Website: ulta-beauty
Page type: newsletter-management
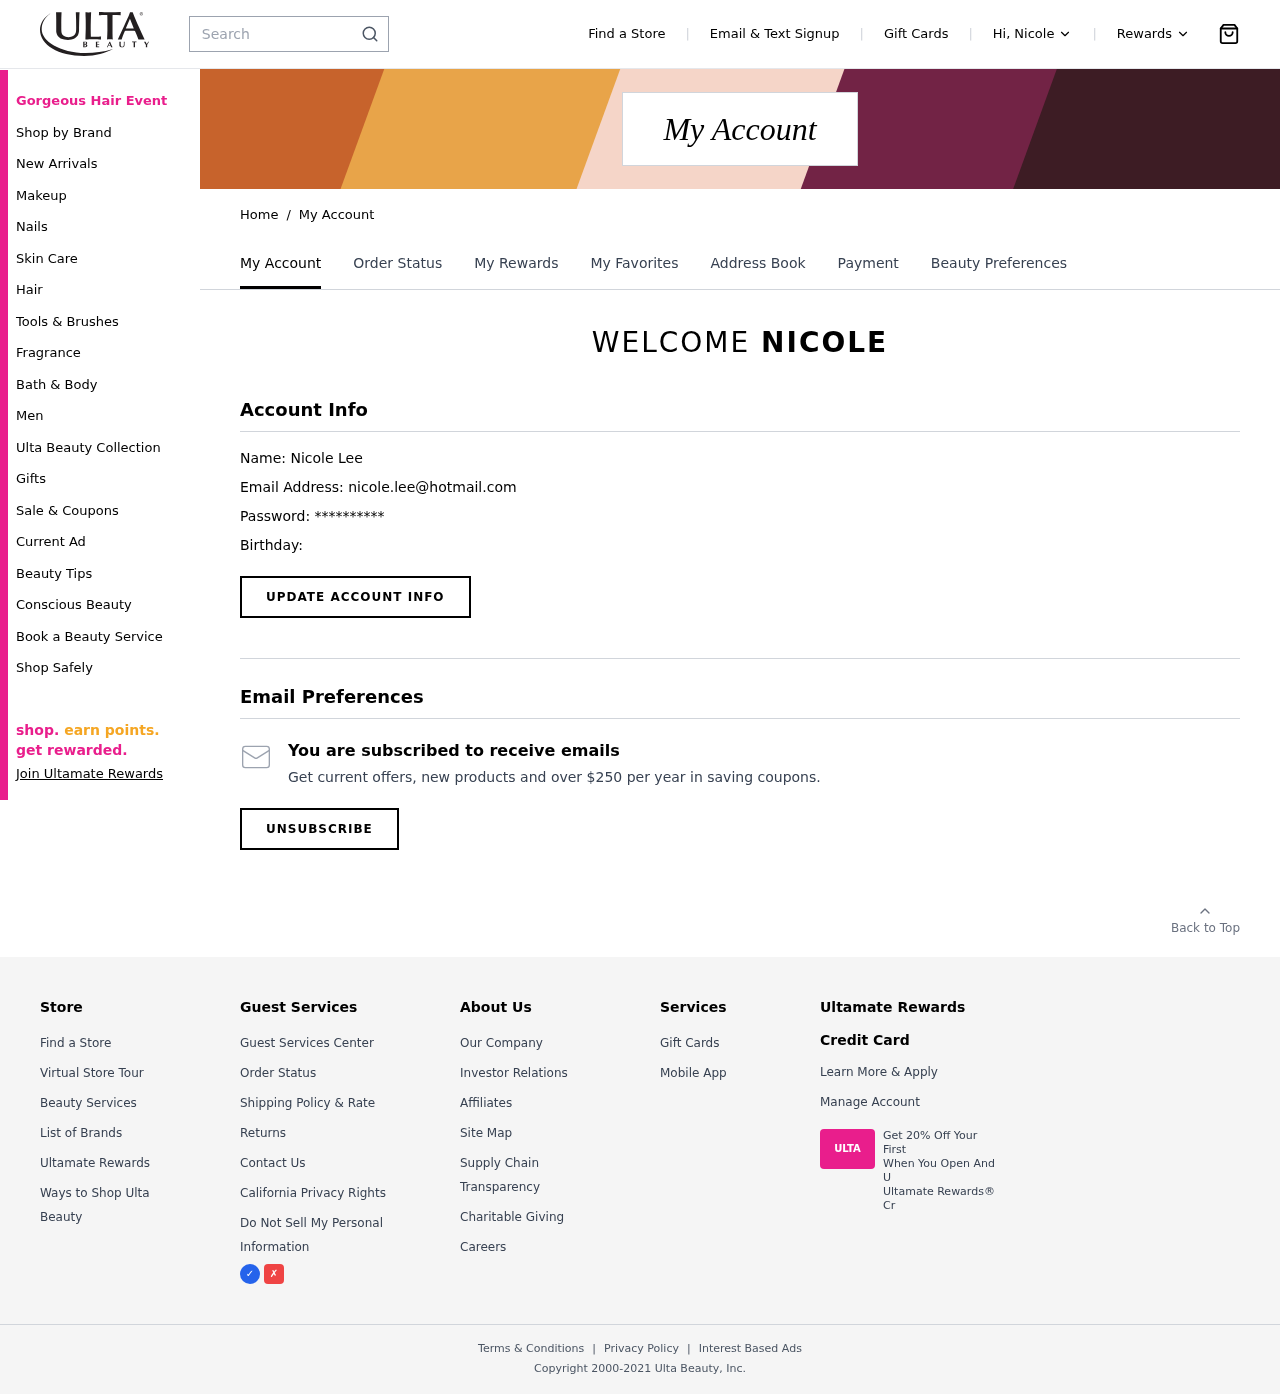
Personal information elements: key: PII_EMAIL
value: nicole.lee@hotmail.com
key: PII_FIRSTNAME
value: Nicole
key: PII_FIRSTNAME
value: NICOLE
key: PII_FULLNAME
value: Nicole Lee
Search elements: key: HEADER_SEARCH
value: Search